Question: I am wondering if it is possible to have a custom dictionary of suggestions when editing in a certain text field in iOS 4.2
As you can see in the picture below, the default dictionary of suggestions is the english dictionary. What I would like to know is that if it is possible to give it, for example, an array of strings so that the text field would only give out those strings as suggestions.

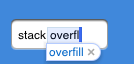
Answer: Not easily, unfortunately.
It seems like you have two options if you want to do this and neither look easy.
1. Roll your own suggestion overlay code and disable Apples stuff.
2. (Really sketchy) See if you can leverage the fact that iOS includes names of contacts when entering text. I believe it does this at least to capitalize names, but it may also use this to autocomplete them.